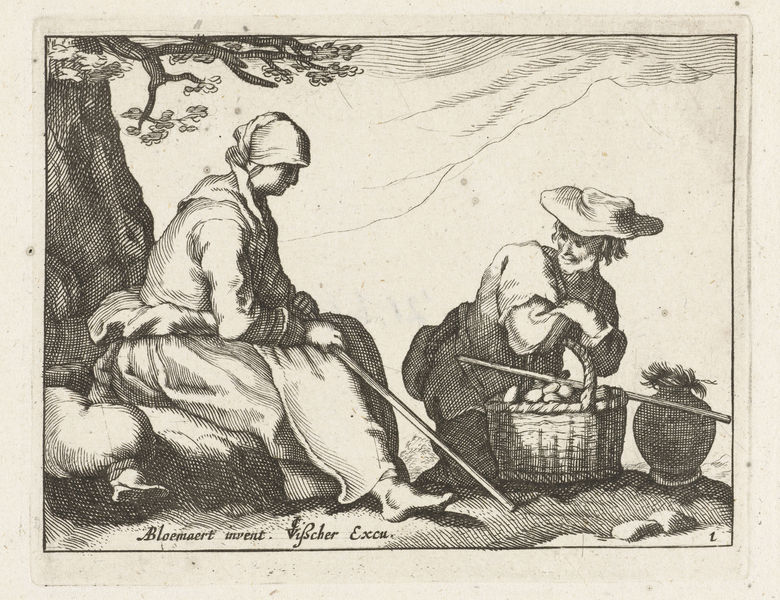
Titel: Vrouw en man met mand met eieren
Künstler: Boëtius Adamsz. Bolswert
Standort: Amsterdam
Institution: Rijksmuseum
Schlagwörter: hat, people, women, conversation, dress, hair, nose, sitting, woman, flowers, maid, pot, vase, fruit, man, rocks, sky, tree, peasant, child, eyes, feet, drawing, bonnet, kerchief, mouth, scarf, sketch, smile, urn, peasants, basket, leaves, trunk, ground, foot, eye, apron, farmer, branches, bandana, cane, leaf, outdoors, sleeping, work, stones, kneeling, stick, jug, pitcher, staff, sack, copper, picnic, hoe, fruits, farming, sticks, hoes, barefoot, apples, harvest, two women, jar, company, scratch, head scarf, satchel, pirate, rod, potatoes, potatos, pawns, visscher, bloemaert invent